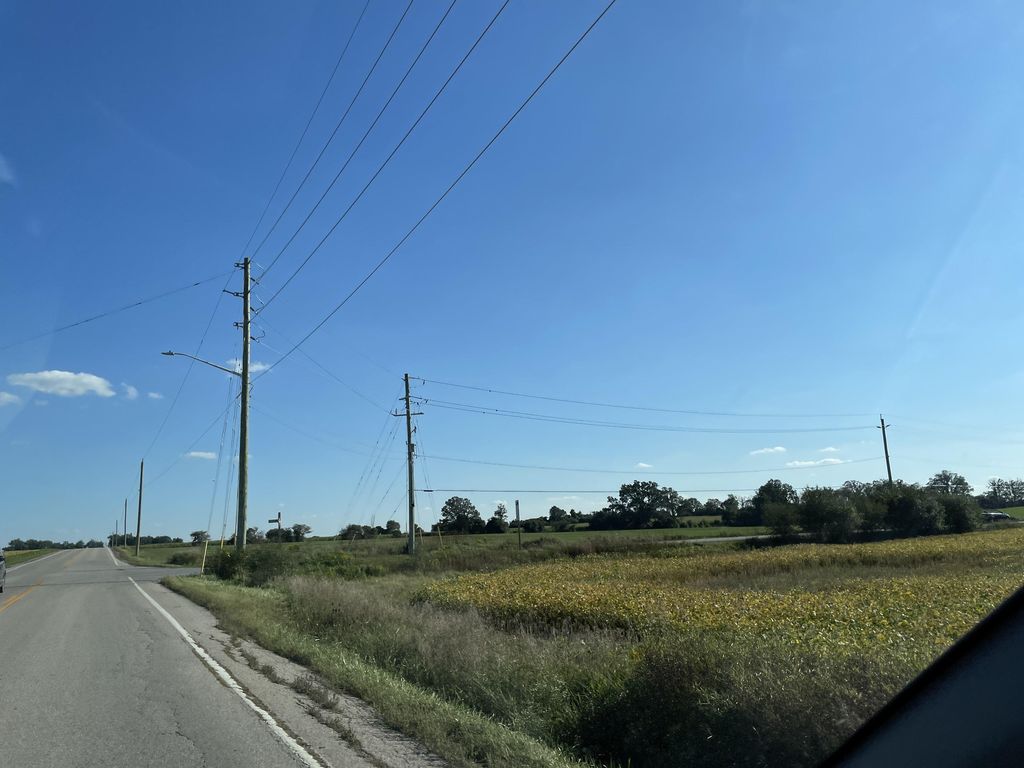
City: kitchener-waterloo